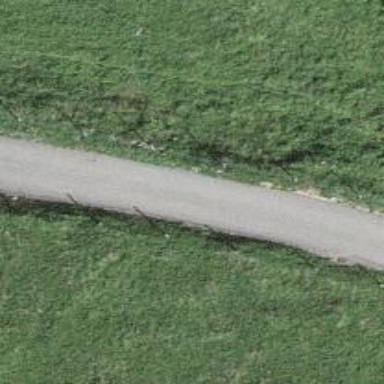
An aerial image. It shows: Service road with unpaved surface.